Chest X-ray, PA view. Patient: 29 years old, sex F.
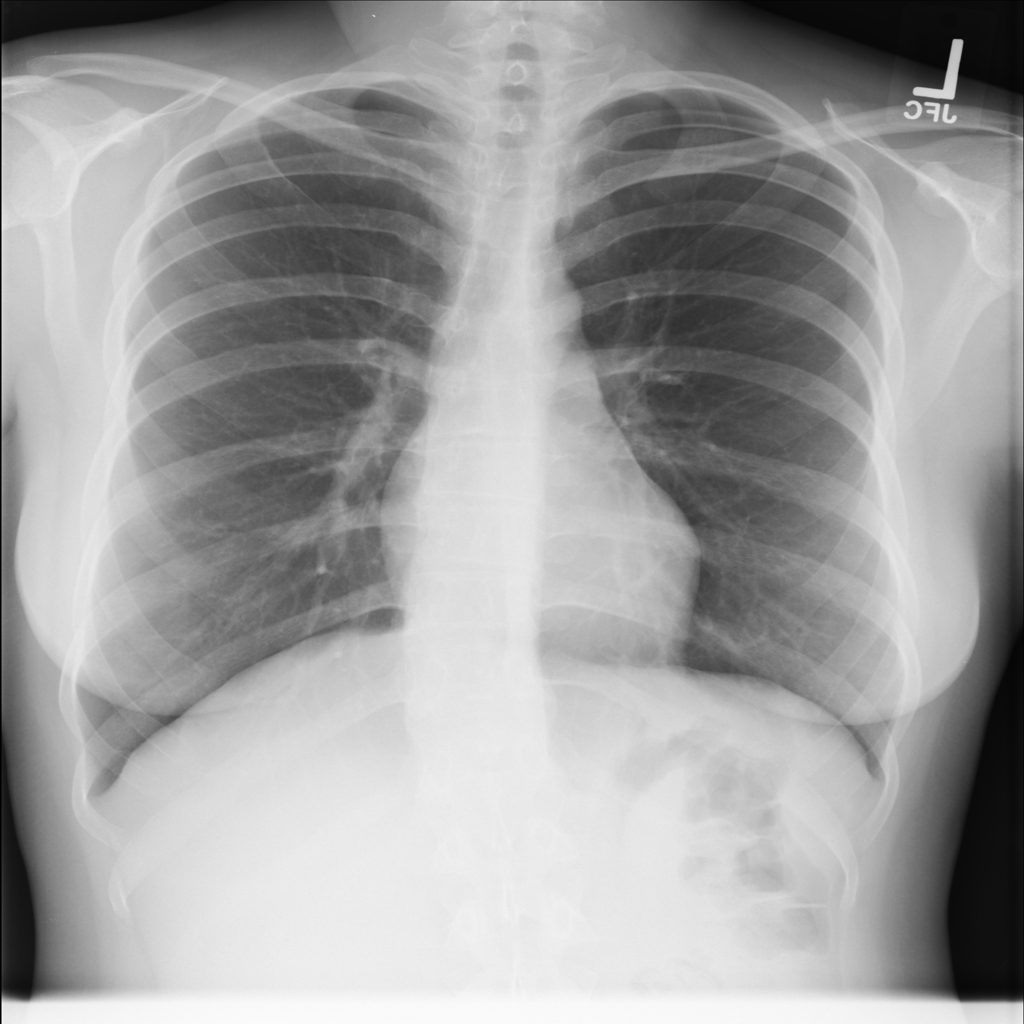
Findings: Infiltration